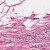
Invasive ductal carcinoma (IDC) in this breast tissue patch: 0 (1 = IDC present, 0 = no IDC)